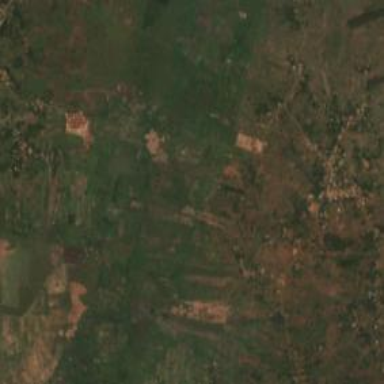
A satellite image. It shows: Village area.